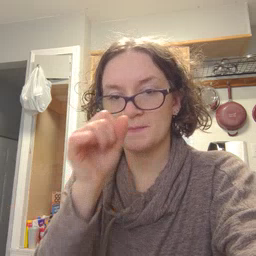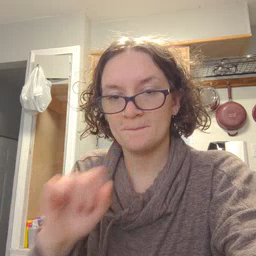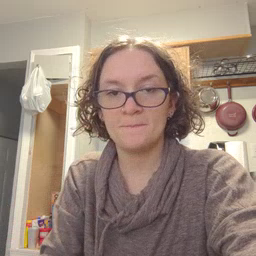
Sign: icecream